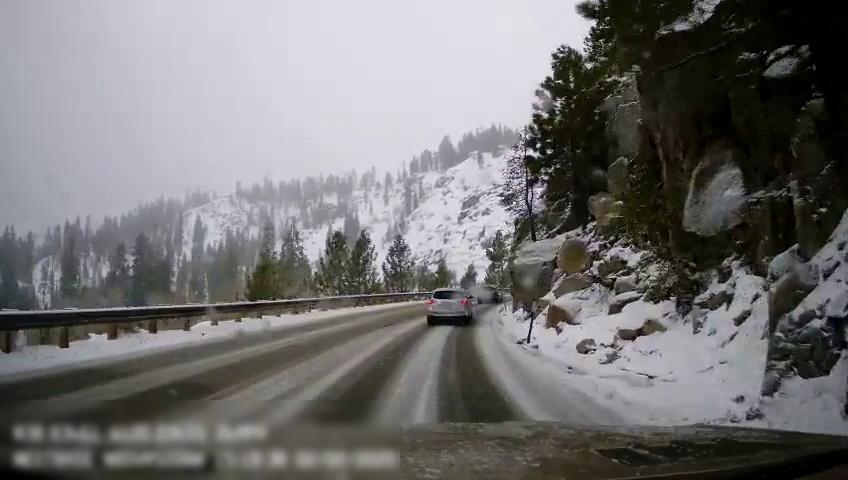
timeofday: Day
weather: Snowy
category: Drivable Space
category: Vehicles | Car
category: Vehicles | Car